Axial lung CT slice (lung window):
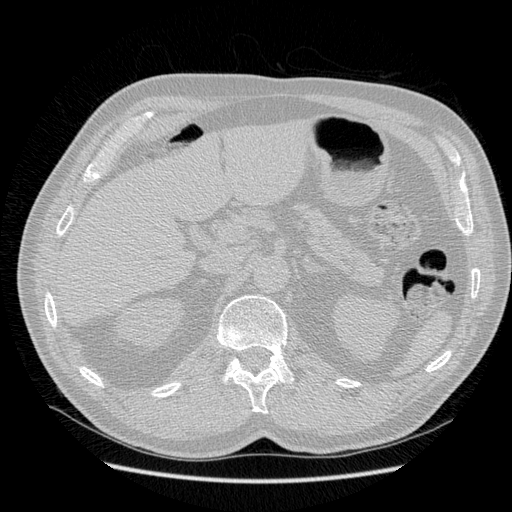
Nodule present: no